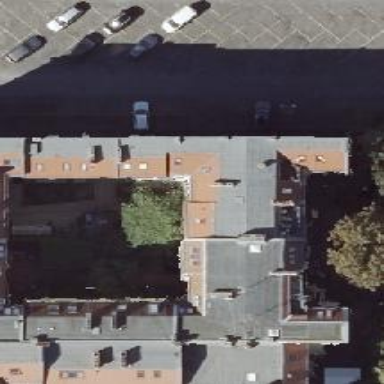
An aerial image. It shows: Building consisting of apartments with double saltbox roof shape.